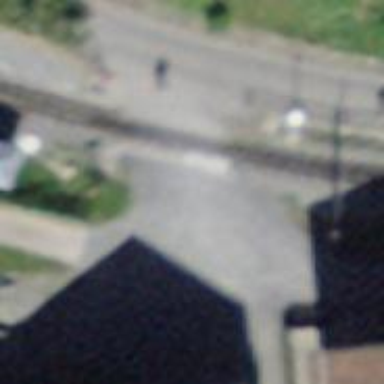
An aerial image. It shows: Railway crossing.